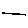
Label: line